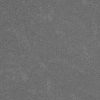
Atmospheric dust classification: dusty